Field crop: maize
Growth stage: 2
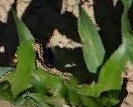
Species: maize